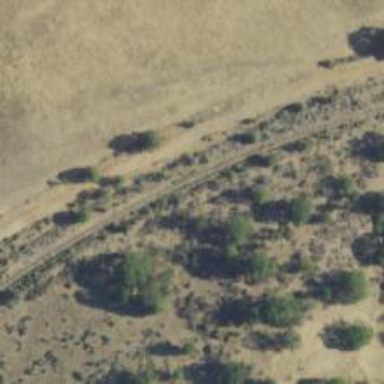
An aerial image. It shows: Preserved railway with rails.